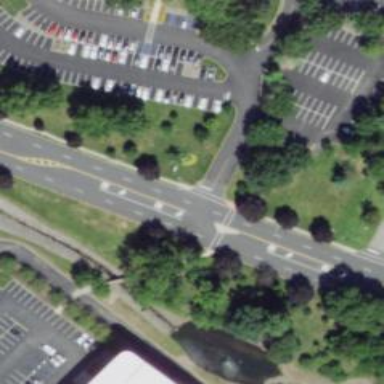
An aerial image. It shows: Marked crossing on the road.